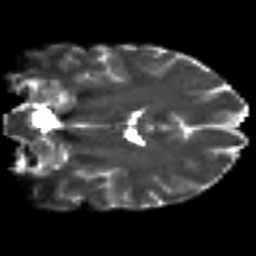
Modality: T2w
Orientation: coronal
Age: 24
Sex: male
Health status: healthy
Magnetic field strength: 3 T
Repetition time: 8.4 s
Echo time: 0.0926 s